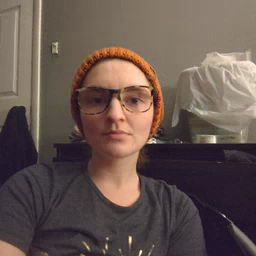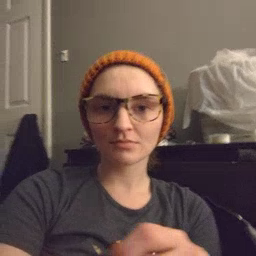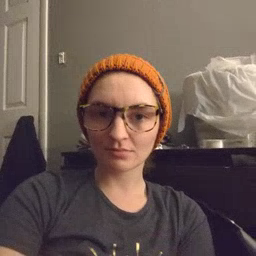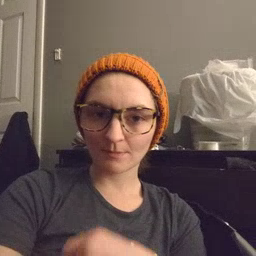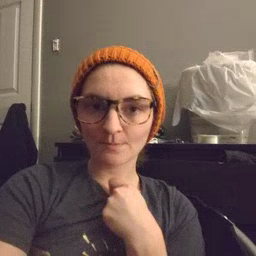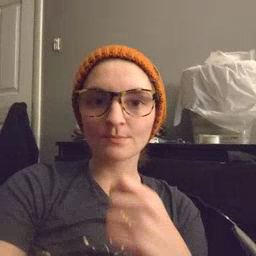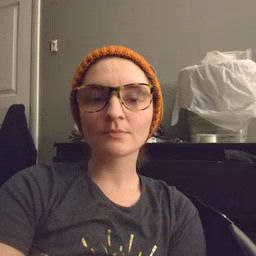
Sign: zipper